Question: Sometimes my code moves on its own or just disappears in the Eclipse XML editor.

When I highlight the affected code, the highlighted lines try to correct themselves. But when I scroll or drag the mouse in the opposite direction the code shifts again. In essence I will have repeating, missing, broken lines of code being displayed from an otherwise error free file. The files affected compile and if I close / re-open them this problem goes away, for the moment. Any ideas on what's happening?
---
<URL> with Google.
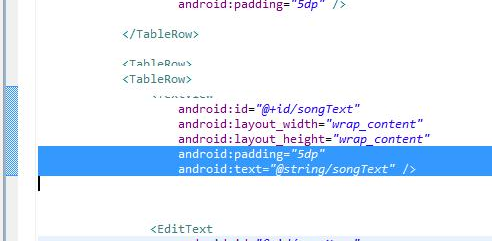
Answer: This bug is (finally) fixed in ADT 21. The fix is now available in ADT 21 Preview 9, posted a few minutes ago, here: <URL>
The reason you get weird visual artifacts is that if a file contains broken DOS line endings (multiple carriage returns without a newline for each carriage return), Eclipse gets very confused. That's Eclipse issue <URL> .
There are two parts to the fix:
(1) First, ADT was fixed such that it no longer introduces these
sequences into the document. This makes sure that you don't get new documents which triggers the weird editing behavior, but it does not retroactively fix older documents with these line endings, so if you open them, you still get weird editing behavior.
(2) Second, there's a new lint check which looks for broken line endings in documents. This runs incrementally, so if you edit an XML file which has this problem, ADT will add an error marker for this problem -- along with a quickfix to perform surgery on the document to fix it.
In short:
Get ADT 21 Preview 9; run Lint on your projects and look for any complaints about files containing broken line endings, and if it finds any, apply the quickfix. From now on, further edits with the layout editor should keep the files consistently formatted.
FYI, the relevant fix is here: <URL>
Instructions for easily updating SDK Tools and the Eclipse ADT plugin are here: <URL>
-- Tor
(from the Android tools team)